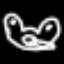
Label: frog